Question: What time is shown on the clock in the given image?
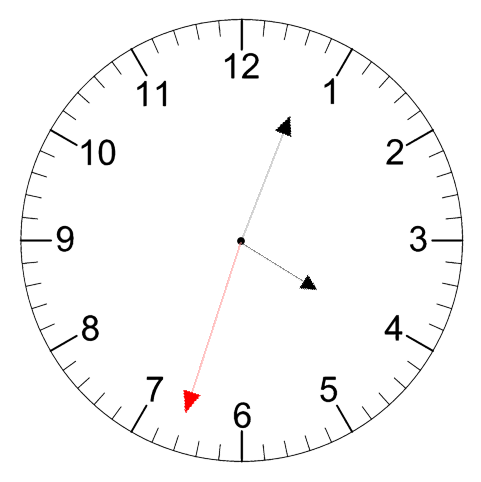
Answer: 04:03:33